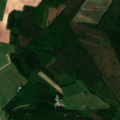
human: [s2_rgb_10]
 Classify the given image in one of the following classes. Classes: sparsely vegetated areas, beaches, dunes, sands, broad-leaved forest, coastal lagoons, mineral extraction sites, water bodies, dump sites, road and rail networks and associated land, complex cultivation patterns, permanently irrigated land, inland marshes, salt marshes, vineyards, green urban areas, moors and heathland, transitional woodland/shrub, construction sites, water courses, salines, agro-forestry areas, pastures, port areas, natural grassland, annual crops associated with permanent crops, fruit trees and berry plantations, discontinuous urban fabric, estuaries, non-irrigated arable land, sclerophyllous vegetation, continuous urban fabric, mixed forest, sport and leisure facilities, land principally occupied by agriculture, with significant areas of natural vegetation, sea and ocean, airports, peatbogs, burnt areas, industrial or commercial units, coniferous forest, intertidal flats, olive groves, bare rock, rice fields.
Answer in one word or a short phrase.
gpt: non-irrigated arable land, land principally occupied by agriculture, with significant areas of natural vegetation, mixed forest